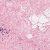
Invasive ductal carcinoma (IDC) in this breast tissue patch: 0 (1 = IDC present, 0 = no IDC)